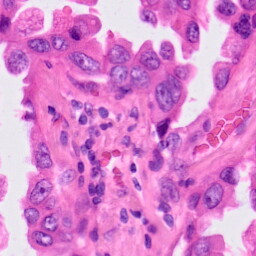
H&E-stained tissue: Lung